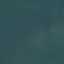
Land use / land cover class: SeaLake